Question: I am working on a complex Android app and found a strange problem.
The problem occurs when I start an activity to show a dialog.
## What have I tried
I tried to search for similar problems ("Android activity blocked by home activity" etc) but could not find any.
Due to the complex nature of my app, I still cannot find the minimum representation of the cause -- The section below cannot be used to reproduce the problem. It is just something that I think is closely related to the problem. The real cause could be interactions between different subsystems.
## Description
The activity is launched by a service with intent flags = 'FLAG_ACTIVITY_NEW_TASK | FLAG_ACTIVITY_CLEAR_TOP', which ensures that it will be the topmost activity at the point when it's launched. In its 'onCreate' method, the activity set its window flags to be 'FLAG_SHOW_WHEN_LOCKED | FLAG_FULLSCREEN | FLAG_TURN_SCREEN_ON | FLAG_DISMISS_KEYGUARD', which ensures that even if the screen is locked, the activity will still be displayed. The dialog is also built and shown in the activity's 'onCreate' method.
The app is tested on Android phones with screen pattern locks using the following steps:
1. Start the app. Press home button to return to the home activity. Remove the app from the recent app list.
2. Turn off and lock the screen by pressing the power button.
3. Ask (through GCM, to be specific) the service to launch the activity once. Dialog is then successfully shown.
4. Don't click any button on the dialog. Lock the screen again.
5. Ask the service to launch the activity once more. This time the dialog is also shown but instantly disappears, leaving the screen pattern lock shown.
6. Unlock the pattern lock and something strange appears: The dialog is now shown behind the home activity. The dialog doesn't respond to touch event. It's just like a wallpaper.

## Android Version seems to matter
The problem seems to be only affecting some of the versions. It occurred on a Galaxy Nexus (Android 4.4.2) but didn't occur on a Galaxy Tab 3 (Android 4.1).
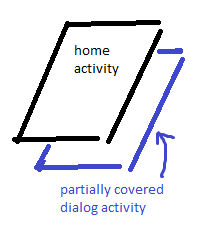
Answer: Accidentally the problem was solved by removing the line
'''
android:theme="@android:style/Theme.Dialog"
'''
for the activity containing the dialog from 'AndroidManifest.xml'.
I am not sure why it could be solved in this way though.